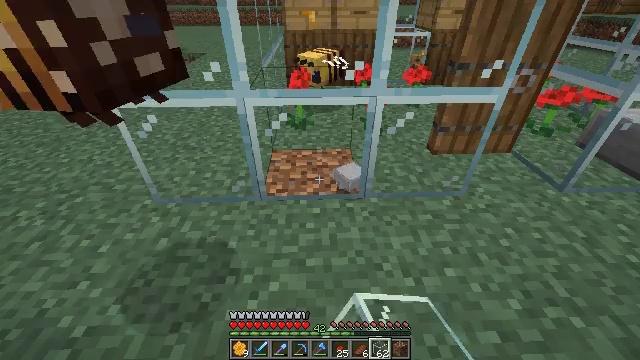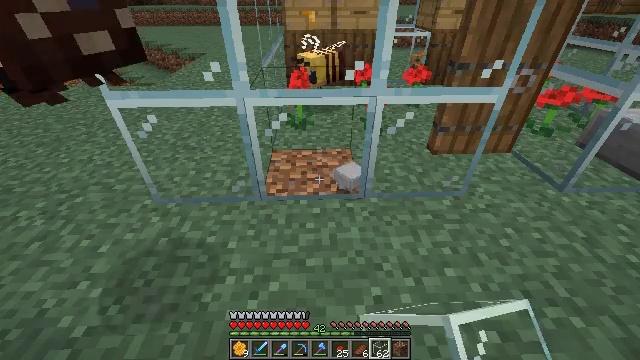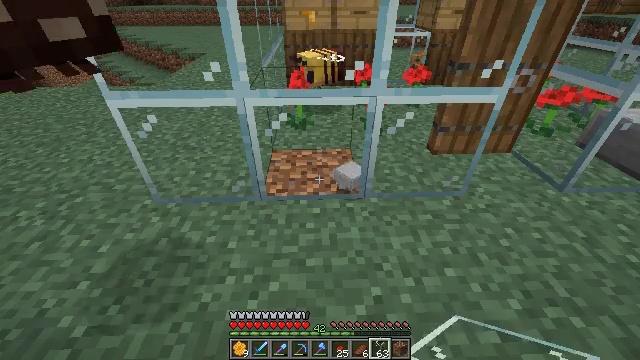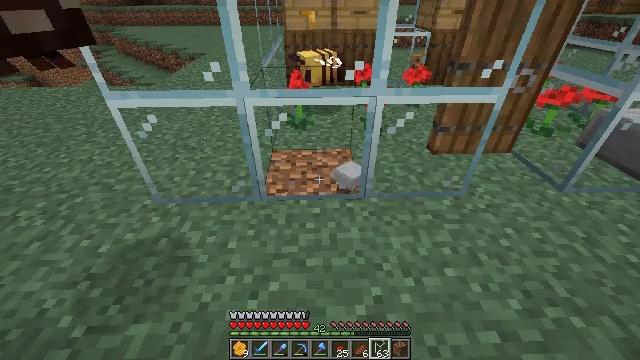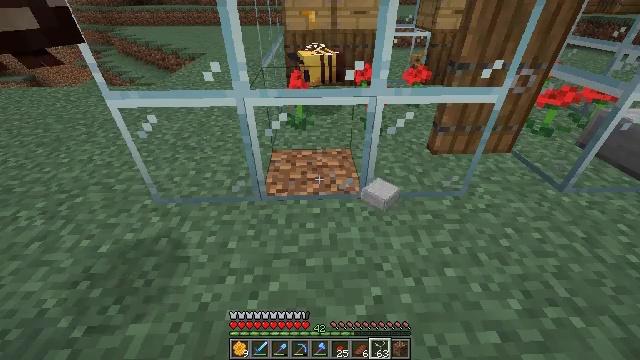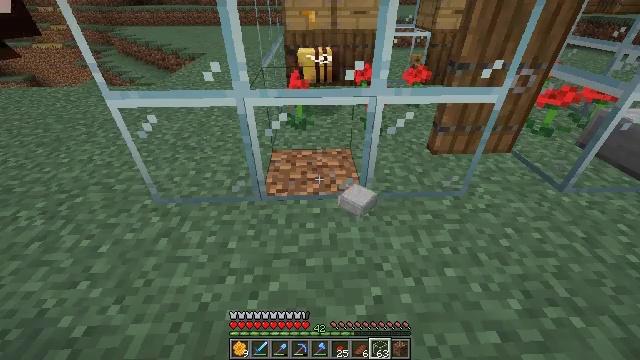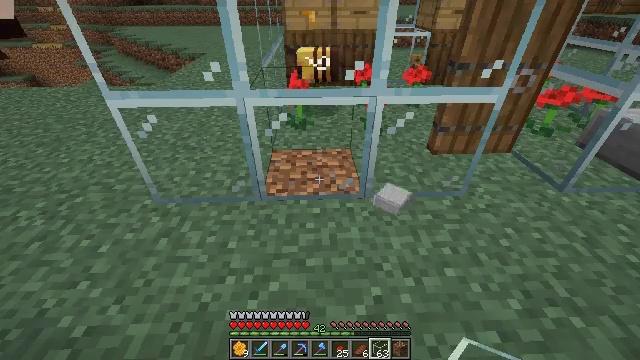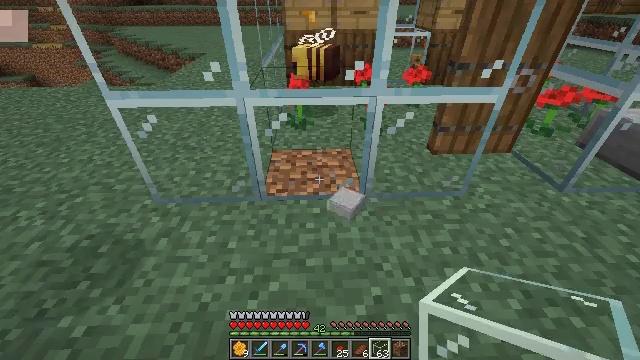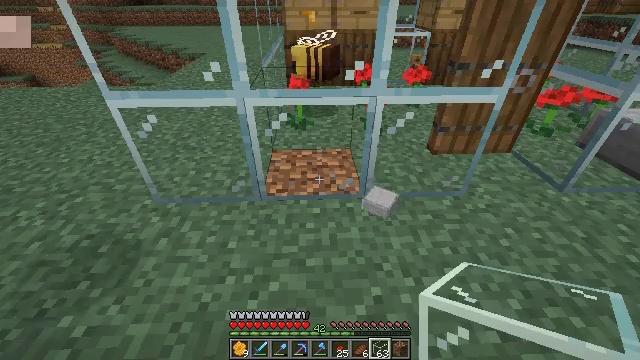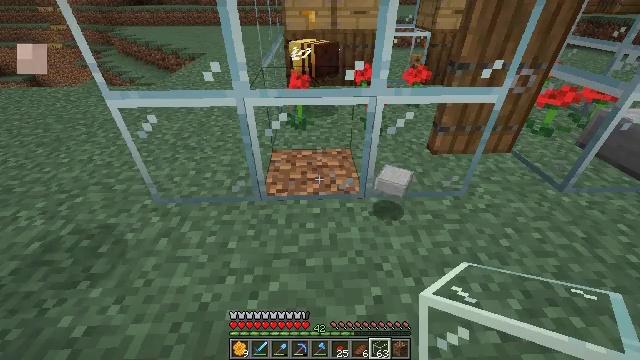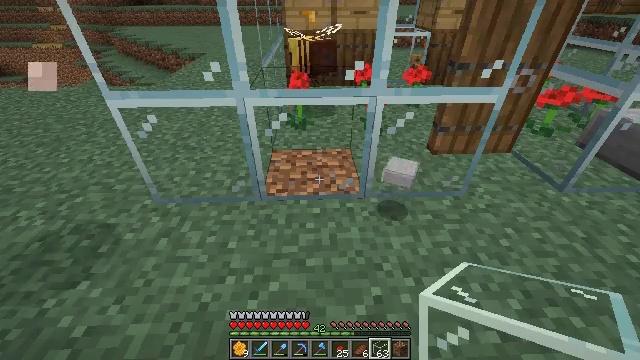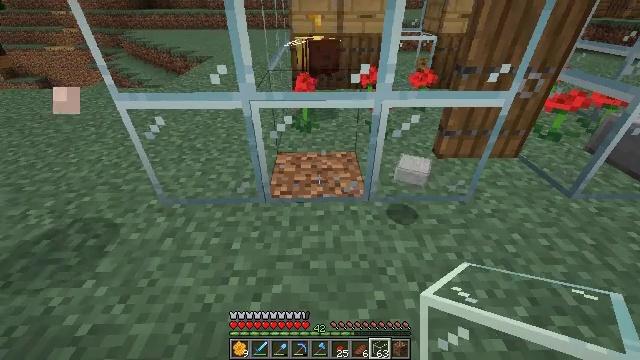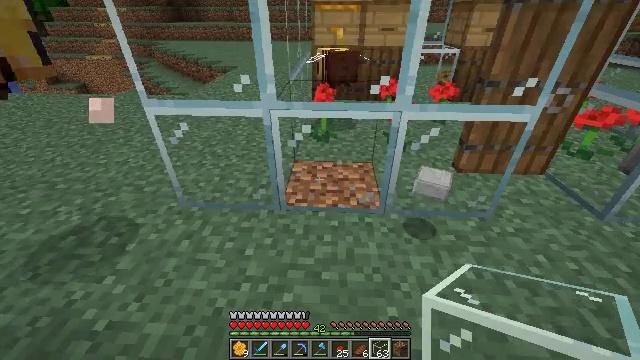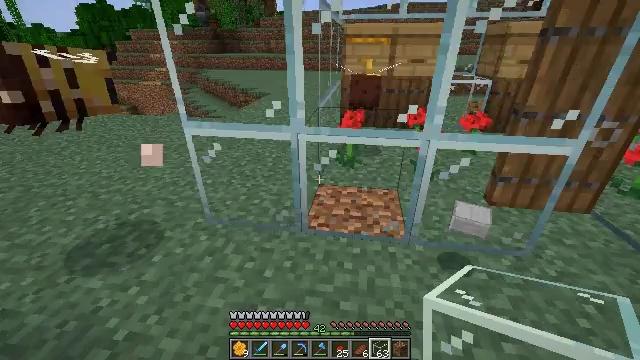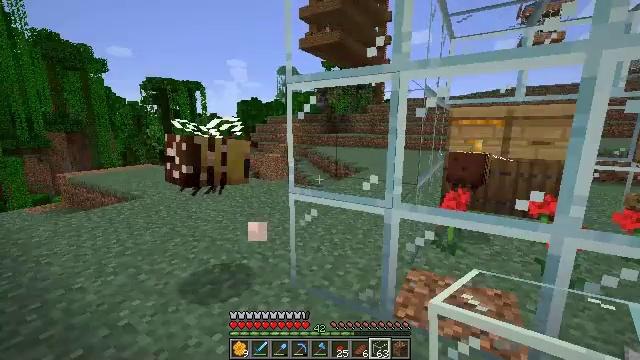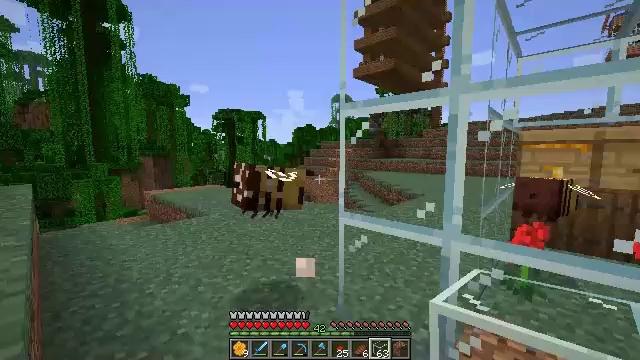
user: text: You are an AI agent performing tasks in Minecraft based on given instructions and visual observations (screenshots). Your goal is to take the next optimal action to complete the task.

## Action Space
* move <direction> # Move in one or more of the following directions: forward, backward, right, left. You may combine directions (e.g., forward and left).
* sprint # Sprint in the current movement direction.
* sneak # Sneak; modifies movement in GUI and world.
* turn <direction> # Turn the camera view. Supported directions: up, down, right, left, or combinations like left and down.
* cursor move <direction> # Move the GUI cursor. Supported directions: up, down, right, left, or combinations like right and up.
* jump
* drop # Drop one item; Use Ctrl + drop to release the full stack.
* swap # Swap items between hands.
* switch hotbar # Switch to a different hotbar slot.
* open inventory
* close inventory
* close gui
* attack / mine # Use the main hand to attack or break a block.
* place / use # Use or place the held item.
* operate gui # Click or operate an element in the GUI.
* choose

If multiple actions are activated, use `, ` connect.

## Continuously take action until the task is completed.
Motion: motion action
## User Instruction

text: Retrieve the smooth stone slab from the ground.
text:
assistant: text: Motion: no_op
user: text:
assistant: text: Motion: no_op
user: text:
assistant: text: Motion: no_op
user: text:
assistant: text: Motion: no_op
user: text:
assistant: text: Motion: no_op
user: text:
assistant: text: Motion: no_op
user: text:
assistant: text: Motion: no_op
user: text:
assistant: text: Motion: no_op
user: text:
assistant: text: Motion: no_op
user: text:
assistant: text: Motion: no_op
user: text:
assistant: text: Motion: turn left
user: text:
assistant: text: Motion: turn left and up
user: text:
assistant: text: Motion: turn left and up
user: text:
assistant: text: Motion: turn left and up
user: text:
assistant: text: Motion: turn left and up
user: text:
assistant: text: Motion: turn left and up
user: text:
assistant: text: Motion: no_op
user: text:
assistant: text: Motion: no_op
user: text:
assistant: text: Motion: no_op
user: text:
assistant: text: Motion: no_op
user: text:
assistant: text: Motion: no_op
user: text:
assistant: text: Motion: no_op
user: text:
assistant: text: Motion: no_op
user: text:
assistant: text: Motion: no_op
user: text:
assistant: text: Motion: no_op
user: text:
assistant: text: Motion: no_op
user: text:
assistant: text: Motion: no_op
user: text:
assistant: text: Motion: no_op
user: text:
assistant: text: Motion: no_op
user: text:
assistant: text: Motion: no_op